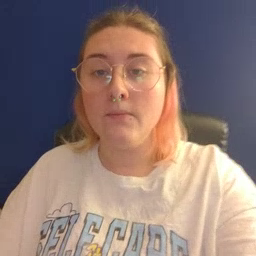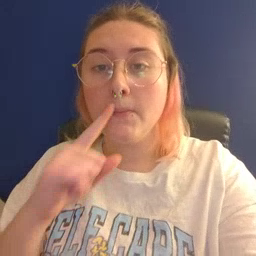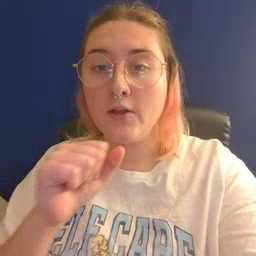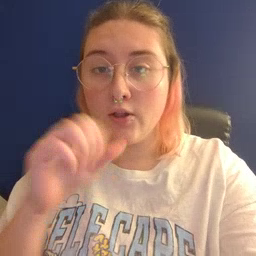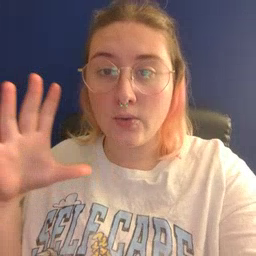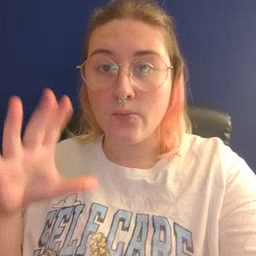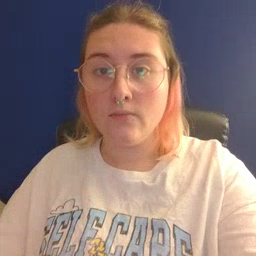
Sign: balloon